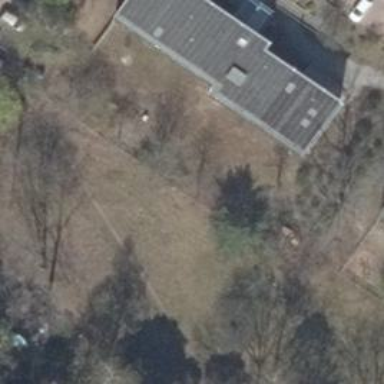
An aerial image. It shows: Building.